Field crop: maize
Growth stage: 2
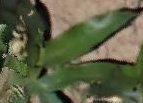
Species: maize